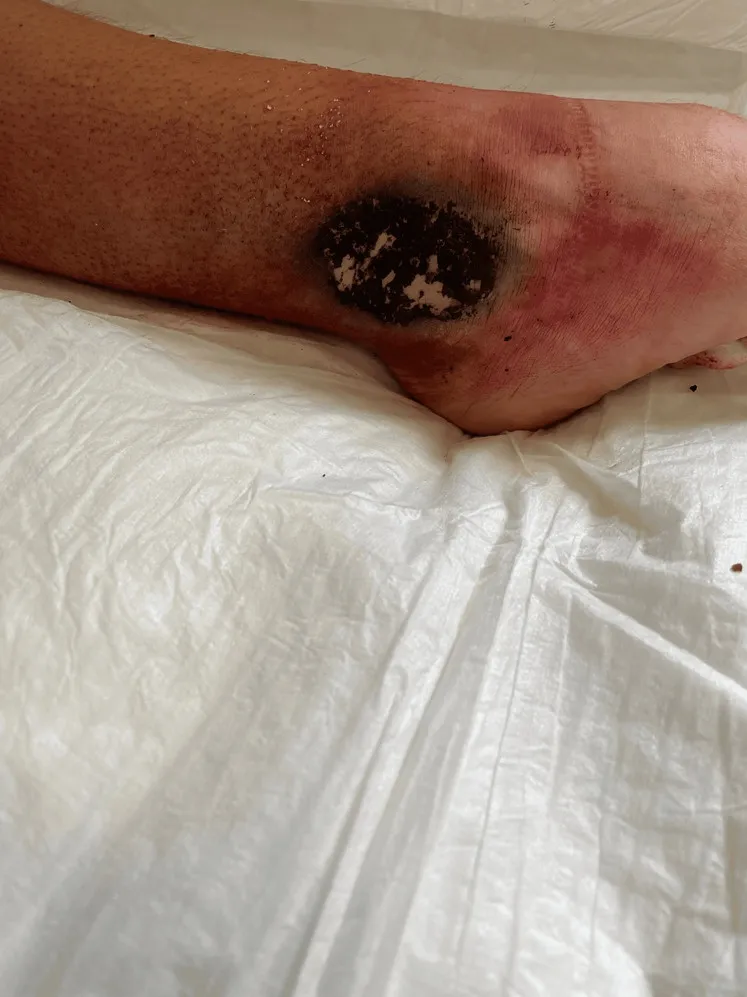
Skin lesion of the ankle presenting as an ulcer.
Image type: medical_photograph (other_medical_photograph)